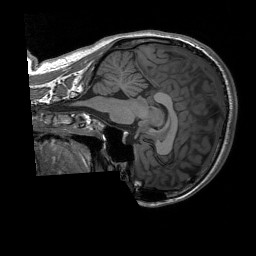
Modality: T1w
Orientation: sagittal
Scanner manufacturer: siemens
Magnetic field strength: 3 T
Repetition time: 1.76 s
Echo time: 0.0022 s